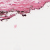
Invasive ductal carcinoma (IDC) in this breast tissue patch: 0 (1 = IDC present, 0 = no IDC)